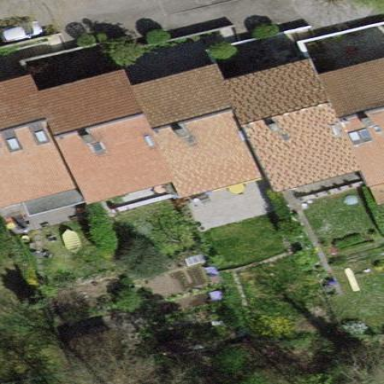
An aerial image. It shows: Garden enclosed by fence.